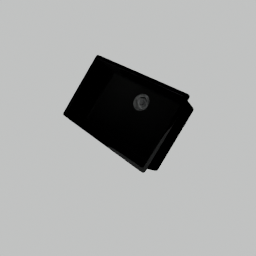
Label: appliances